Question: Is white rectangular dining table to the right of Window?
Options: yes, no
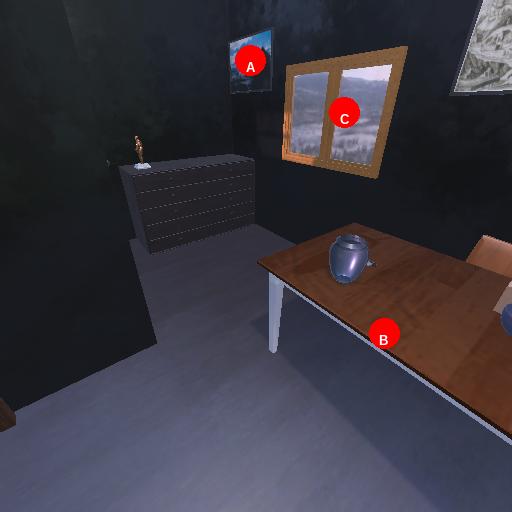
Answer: yes